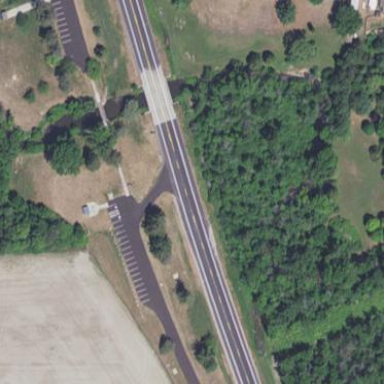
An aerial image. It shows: Rest area on the road.